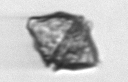
Label: Kryptoperidinium_triquetrum